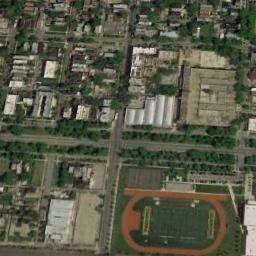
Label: ground_track_field